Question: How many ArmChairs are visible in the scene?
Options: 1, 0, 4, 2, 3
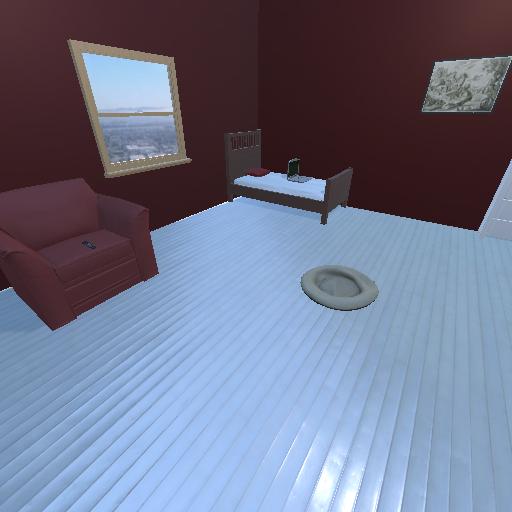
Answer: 1